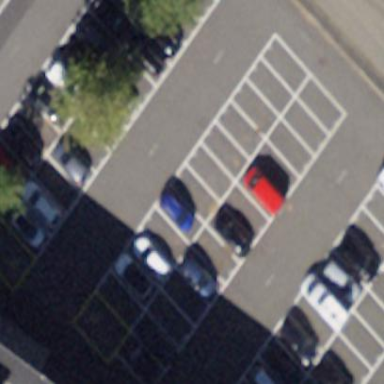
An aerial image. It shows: Parking area with surface.